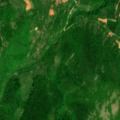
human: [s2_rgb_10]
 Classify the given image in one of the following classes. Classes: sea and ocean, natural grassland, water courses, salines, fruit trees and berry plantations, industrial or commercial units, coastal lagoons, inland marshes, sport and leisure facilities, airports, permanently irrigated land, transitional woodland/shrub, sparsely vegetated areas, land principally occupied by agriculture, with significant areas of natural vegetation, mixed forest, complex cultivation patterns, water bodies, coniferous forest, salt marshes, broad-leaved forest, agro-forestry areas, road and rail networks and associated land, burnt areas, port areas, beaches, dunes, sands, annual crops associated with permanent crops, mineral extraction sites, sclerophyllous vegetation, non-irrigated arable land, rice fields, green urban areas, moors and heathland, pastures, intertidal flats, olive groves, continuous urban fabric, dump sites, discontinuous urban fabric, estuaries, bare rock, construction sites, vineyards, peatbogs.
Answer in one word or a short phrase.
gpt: complex cultivation patterns, broad-leaved forest, transitional woodland/shrub